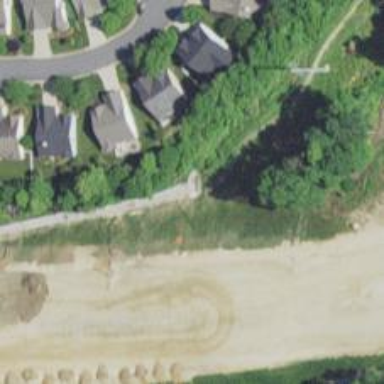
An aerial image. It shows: Culvert tunnel.